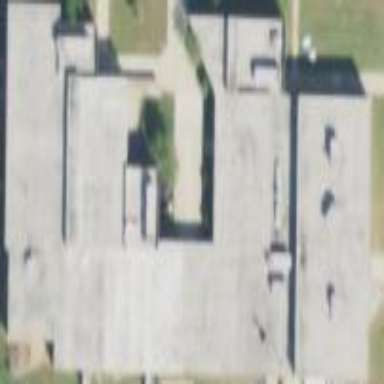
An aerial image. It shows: School building.